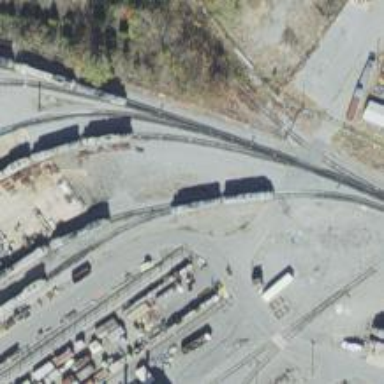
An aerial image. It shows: Railway yard used for servicing trains.